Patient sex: F
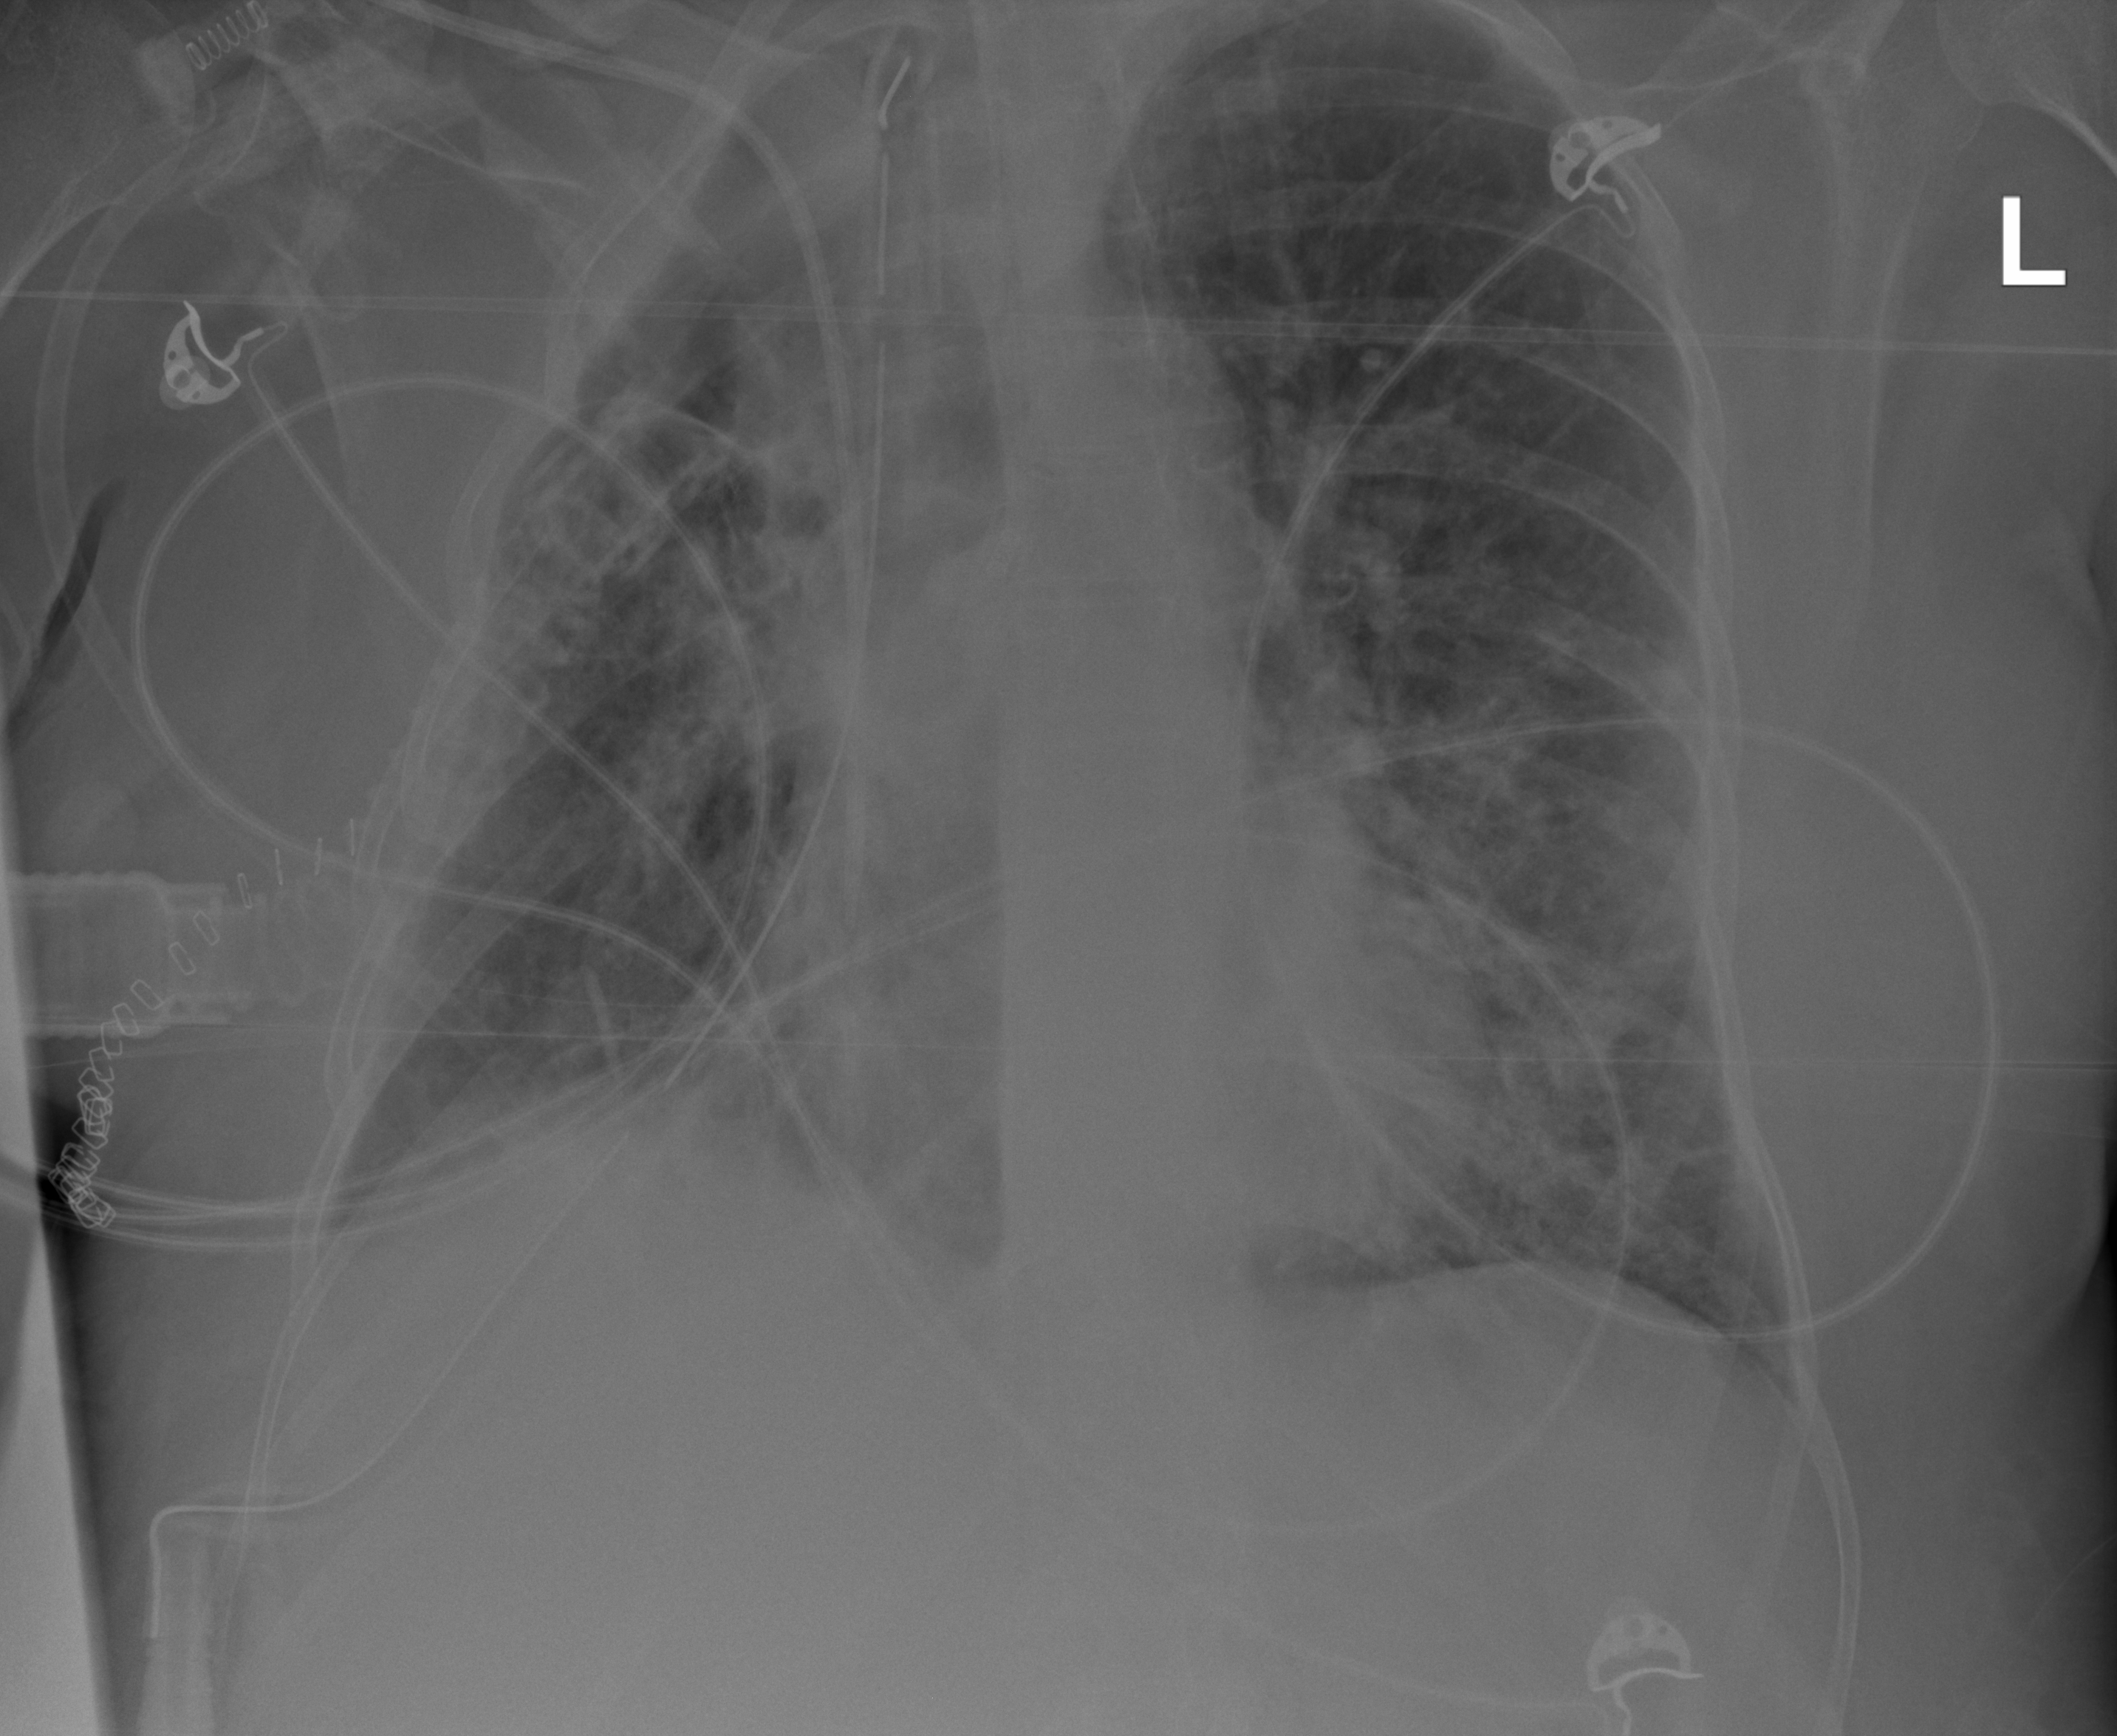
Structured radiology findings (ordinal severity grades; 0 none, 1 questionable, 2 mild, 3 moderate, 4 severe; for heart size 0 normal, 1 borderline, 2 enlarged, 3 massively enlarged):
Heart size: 0
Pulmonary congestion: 2
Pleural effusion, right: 2
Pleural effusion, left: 2
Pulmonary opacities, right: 2
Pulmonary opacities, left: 2
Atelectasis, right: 3
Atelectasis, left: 2